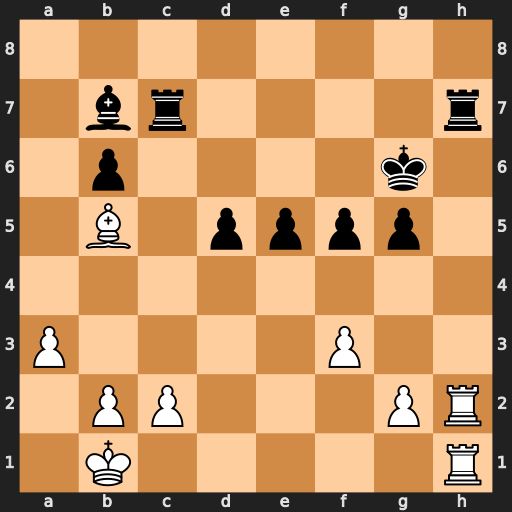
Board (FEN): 8/1br4r/1p4k1/1B1pppp1/8/P4P2/1PP3PR/1K5R
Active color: w
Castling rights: -
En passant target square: -
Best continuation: Be8+ Kf6 Rxh7 Rxh7 Rxh7